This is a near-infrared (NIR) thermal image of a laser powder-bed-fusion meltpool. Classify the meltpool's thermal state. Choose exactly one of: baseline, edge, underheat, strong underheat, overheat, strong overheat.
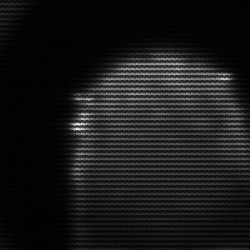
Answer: edge